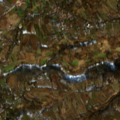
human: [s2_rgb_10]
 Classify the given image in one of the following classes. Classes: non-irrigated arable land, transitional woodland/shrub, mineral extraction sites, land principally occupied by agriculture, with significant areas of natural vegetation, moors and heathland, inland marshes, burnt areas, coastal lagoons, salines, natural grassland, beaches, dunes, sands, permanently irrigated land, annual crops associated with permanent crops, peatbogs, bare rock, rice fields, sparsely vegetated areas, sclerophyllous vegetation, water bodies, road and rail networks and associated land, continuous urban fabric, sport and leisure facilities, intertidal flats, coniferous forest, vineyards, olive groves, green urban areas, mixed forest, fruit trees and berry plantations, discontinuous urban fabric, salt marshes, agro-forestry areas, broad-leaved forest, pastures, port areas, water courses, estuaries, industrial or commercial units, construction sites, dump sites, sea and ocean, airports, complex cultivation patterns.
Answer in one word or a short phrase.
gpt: complex cultivation patterns, land principally occupied by agriculture, with significant areas of natural vegetation, broad-leaved forest